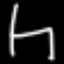
Label: chair